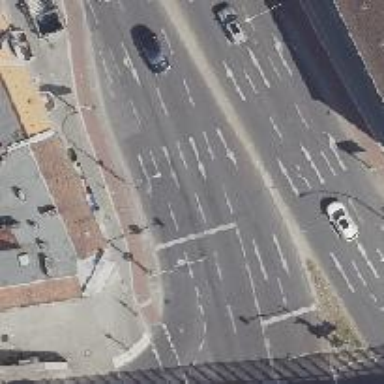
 classified as secondary road. It is dual carriageway."